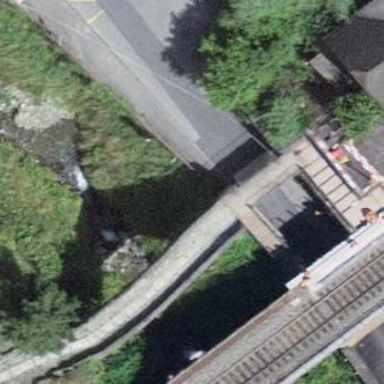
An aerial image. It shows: Footway road on concrete bridge.